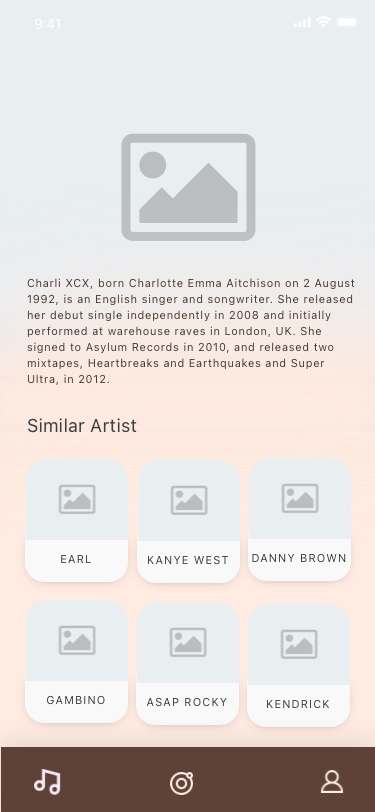
Text in this UI design:
Similar Artist
Charli XCX, born Charlotte Emma Aitchison on 2 August 1992, is an English singer and songwriter. She released her debut single independently in 2008 and initially performed at warehouse raves in London, UK. She signed to Asylum Records in 2010, and released two mixtapes, Heartbreaks and Earthquakes and Super Ultra, in 2012.